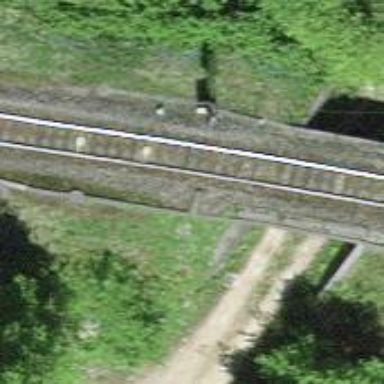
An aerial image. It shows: Single-track railway bridge with electrified contact line.